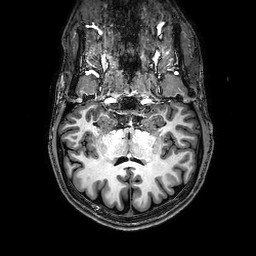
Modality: T1w
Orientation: sagittal
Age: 26
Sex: male
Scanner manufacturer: philips
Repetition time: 0.008135 s
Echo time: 0.00374 s